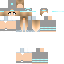
A female human skin with pale skin, wearing blonde long hair dressed in a blue tshirt and red pants, featuring a closed mouth.